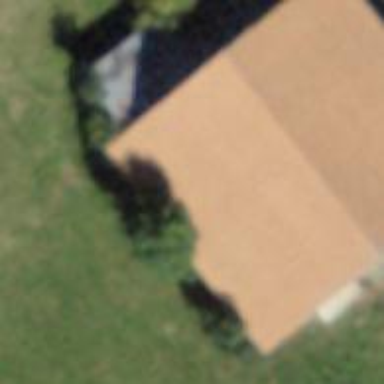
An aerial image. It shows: Rural barn.